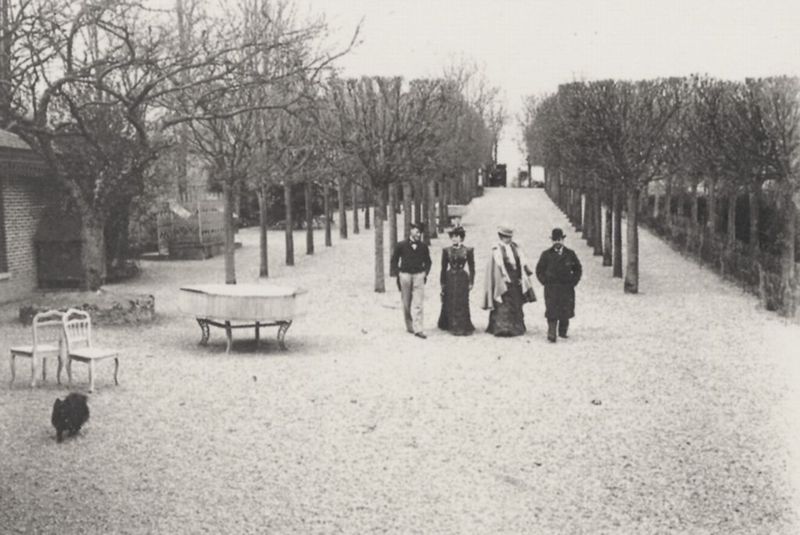
Titel: Spaziergang im Park
Künstler: Francois Emile Zola
Schlagwörter: baum, dunkel, flügel, gruppe, himmel, mann, umhang, weiß, bäume, frauen, menschen, zola, äste, damen, fenster, frankreich, frau, grau, hell, hut, hüte, jahrhundertwende, kleider, männer, paris, schwarz, strasse, stuhl, stühle, tisch, anlage, haus, hund, park, weg, gespräch, herren, anzug, kleidung, stein, tischdecke, kalt, zweige, busch, gehen, pfad, wege, mantel, gewänder, england, wald, garten, deutschland, taille, passanten, perspektive, hosen, hemden, laufen, russland, schotter, mauer, allee, kahl, backstein, herbst, winter, spazieren, bank, kies, lehnen, stämme, jugendstil, klavier, stola, tor, flucht, foto, fotografie, photographie, vier, eingang, spaziergang, linie, geschnitten, schwarz-weiss, mäntel, kiosk, photo, reihen, alleen, alle, zarin, cape, bau, gründerzeit, zar, paare, baumreihen, kleide, tühle, kiesweg, kape, sitzens, jardin, baumallee, entlaubt, gartenstühle, angeordnet, promendade, " paare, strola, #schwarz